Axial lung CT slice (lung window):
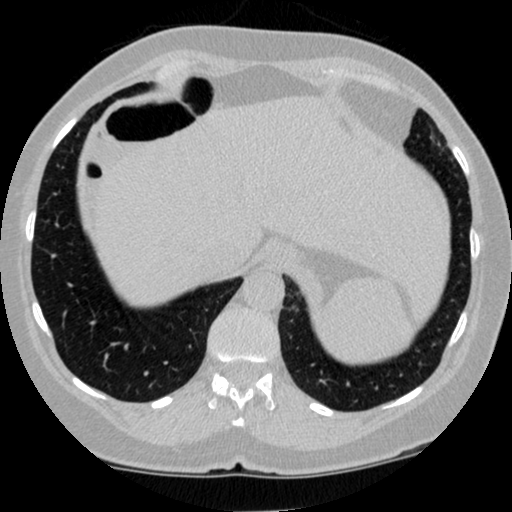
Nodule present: no